Field crop: maize
Growth stage: 2
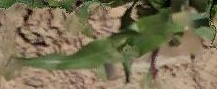
Species: maize